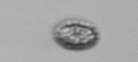
Label: Pseudochattonella_farcimen